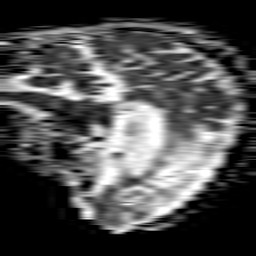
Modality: ADC
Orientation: sagittal
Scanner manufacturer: philips
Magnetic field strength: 1.5 T
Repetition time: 4.6 s
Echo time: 0.08528 s